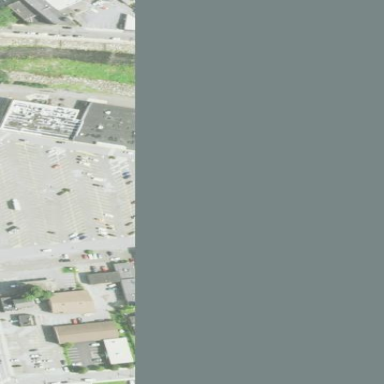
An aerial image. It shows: Retail building.